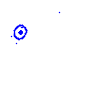
Particle: proton